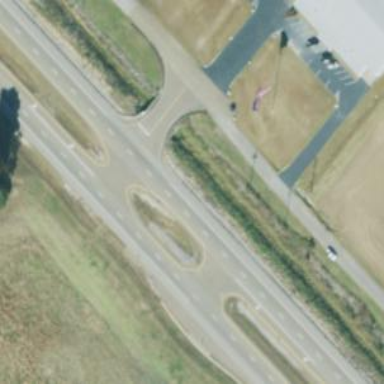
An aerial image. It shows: Expressway with dual carriageway. The highway has asphalt surface.